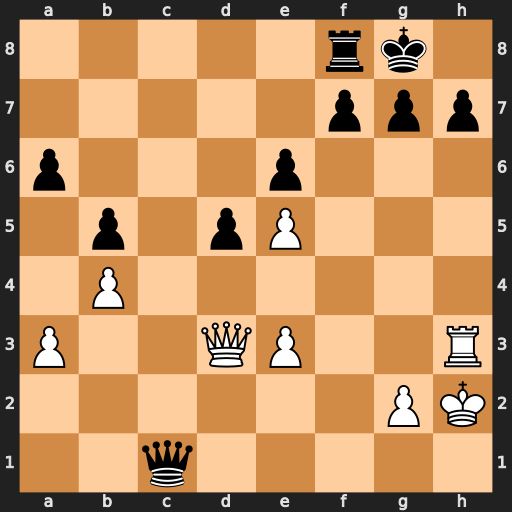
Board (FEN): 5rk1/5ppp/p3p3/1p1pP3/1P6/P2QP2R/6PK/2q5
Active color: w
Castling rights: -
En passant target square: -
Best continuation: Qxh7#